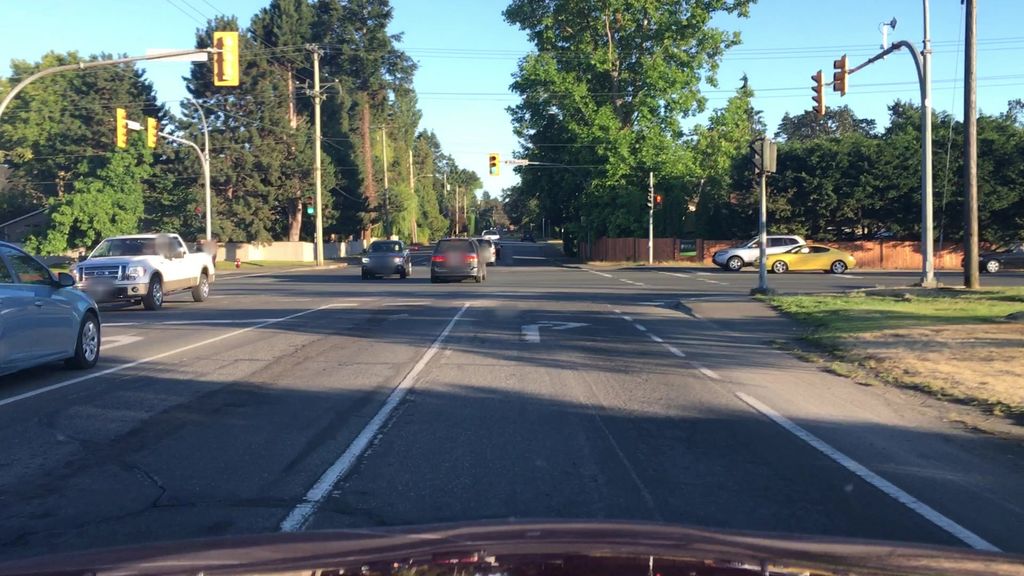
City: victoria